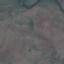
Land use / land cover: HerbaceousVegetation